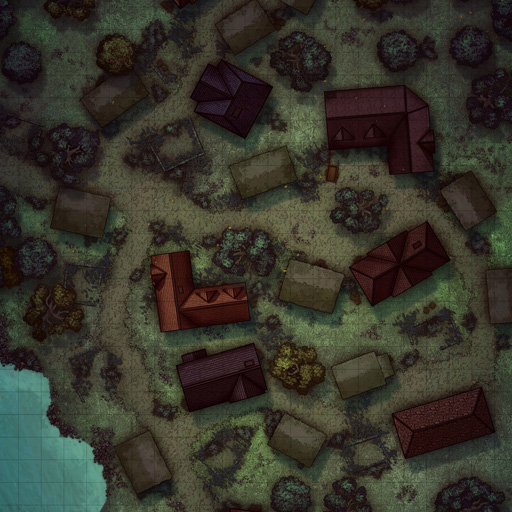
A D&D Grid Map dark village with a lake in the south west many houses around a circular road with trees (Abandoned Village Map)